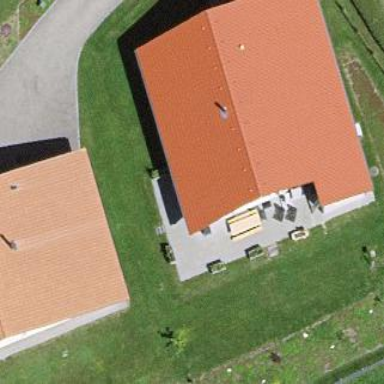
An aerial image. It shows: Simple and straightforward house.